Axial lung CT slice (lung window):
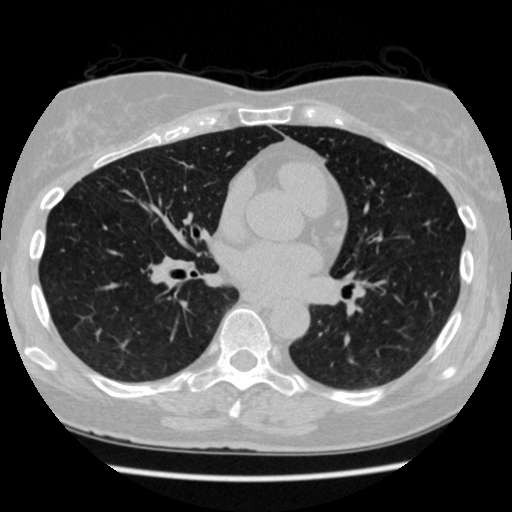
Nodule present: no